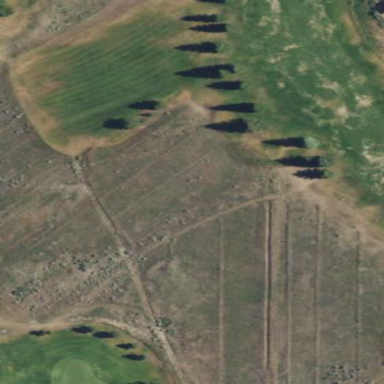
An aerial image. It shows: Golf rough area.